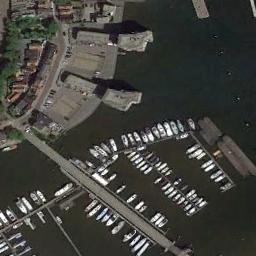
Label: harbor